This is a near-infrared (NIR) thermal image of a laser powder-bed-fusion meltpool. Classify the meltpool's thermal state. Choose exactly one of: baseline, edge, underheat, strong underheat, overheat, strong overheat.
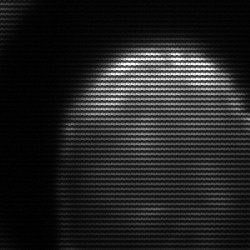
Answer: edge